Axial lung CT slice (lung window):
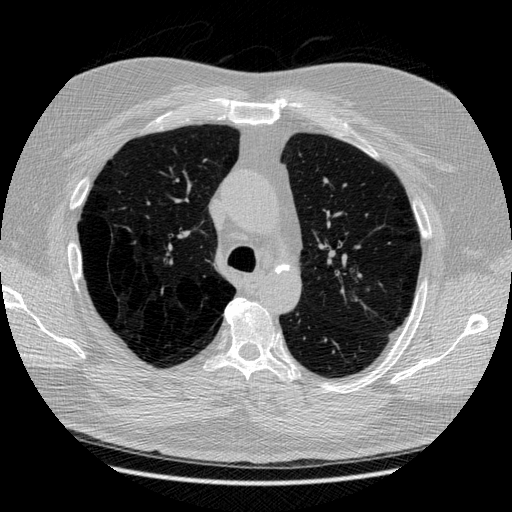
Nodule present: no